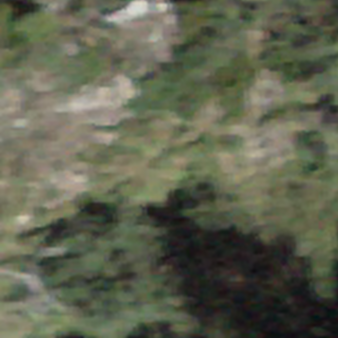
Label: other